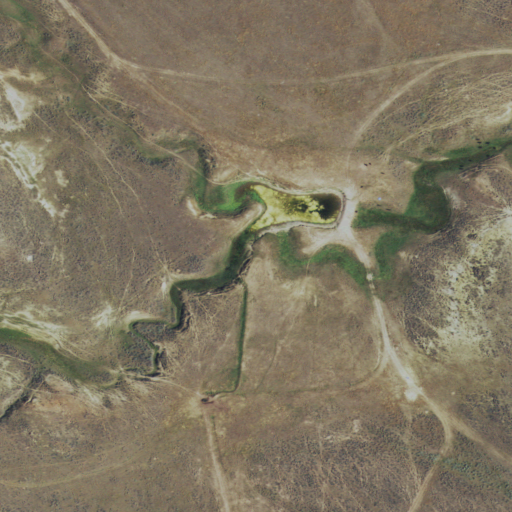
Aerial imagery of valley in Wyoming named Wright Draw containing shrub and grassland